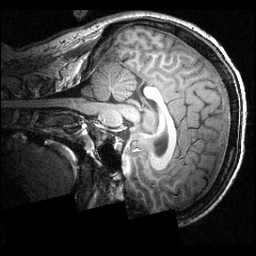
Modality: T1w
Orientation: sagittal
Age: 21
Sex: male
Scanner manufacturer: siemens
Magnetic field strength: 3.951 T
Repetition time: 1.5 s
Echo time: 0.00335 s